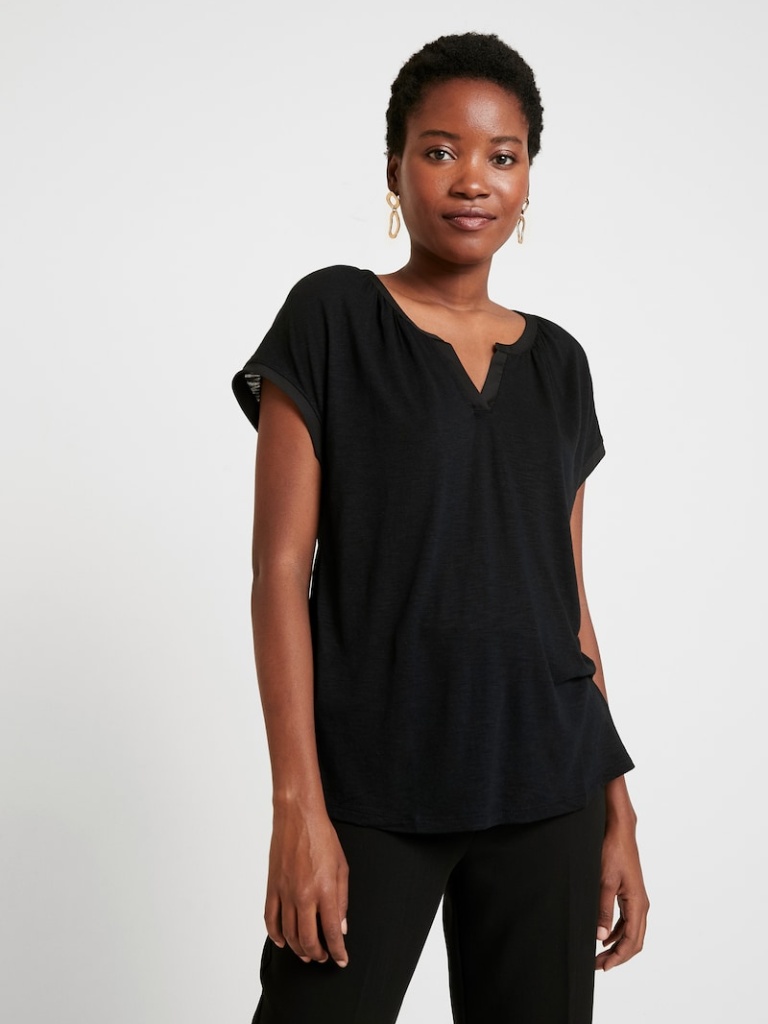
cotton relaxed short sleeve hip length Untucked v-neck t-shirt